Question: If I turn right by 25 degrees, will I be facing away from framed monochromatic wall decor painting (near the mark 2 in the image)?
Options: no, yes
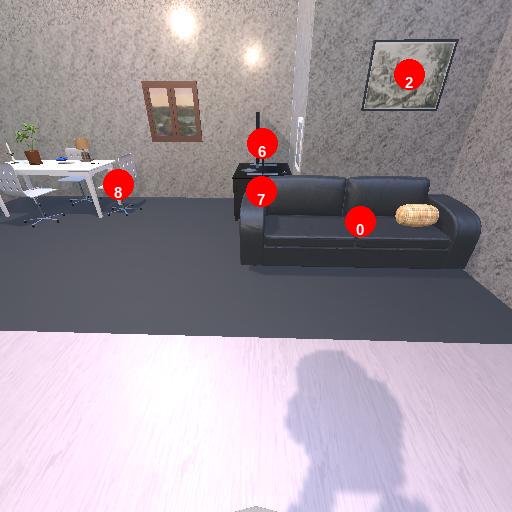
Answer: no